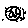
Label: moon